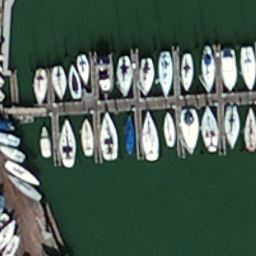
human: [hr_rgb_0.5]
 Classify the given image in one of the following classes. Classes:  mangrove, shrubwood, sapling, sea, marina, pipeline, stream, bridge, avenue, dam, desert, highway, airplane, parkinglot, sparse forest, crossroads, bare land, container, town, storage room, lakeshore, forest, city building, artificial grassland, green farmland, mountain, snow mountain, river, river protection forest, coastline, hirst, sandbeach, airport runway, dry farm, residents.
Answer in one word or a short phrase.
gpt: marina